Aerial crown-view tile of a tropical tree (Barro Colorado Island, Panama), acquired 20250512:
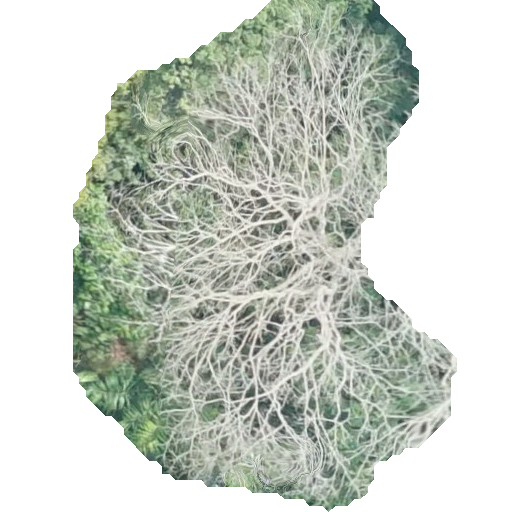
Species: Dipteryx oleifera
GBIF accepted scientific name: Dipteryx oleifera
Crown area: 207.854 m²